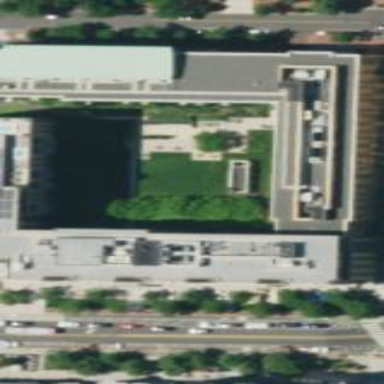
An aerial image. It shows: Part of building.